Interaction volume radius: 10 \u00c5
Interaction volume height: 25 \u00c5
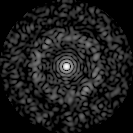
Disorder parameter: 0.8202